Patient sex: M
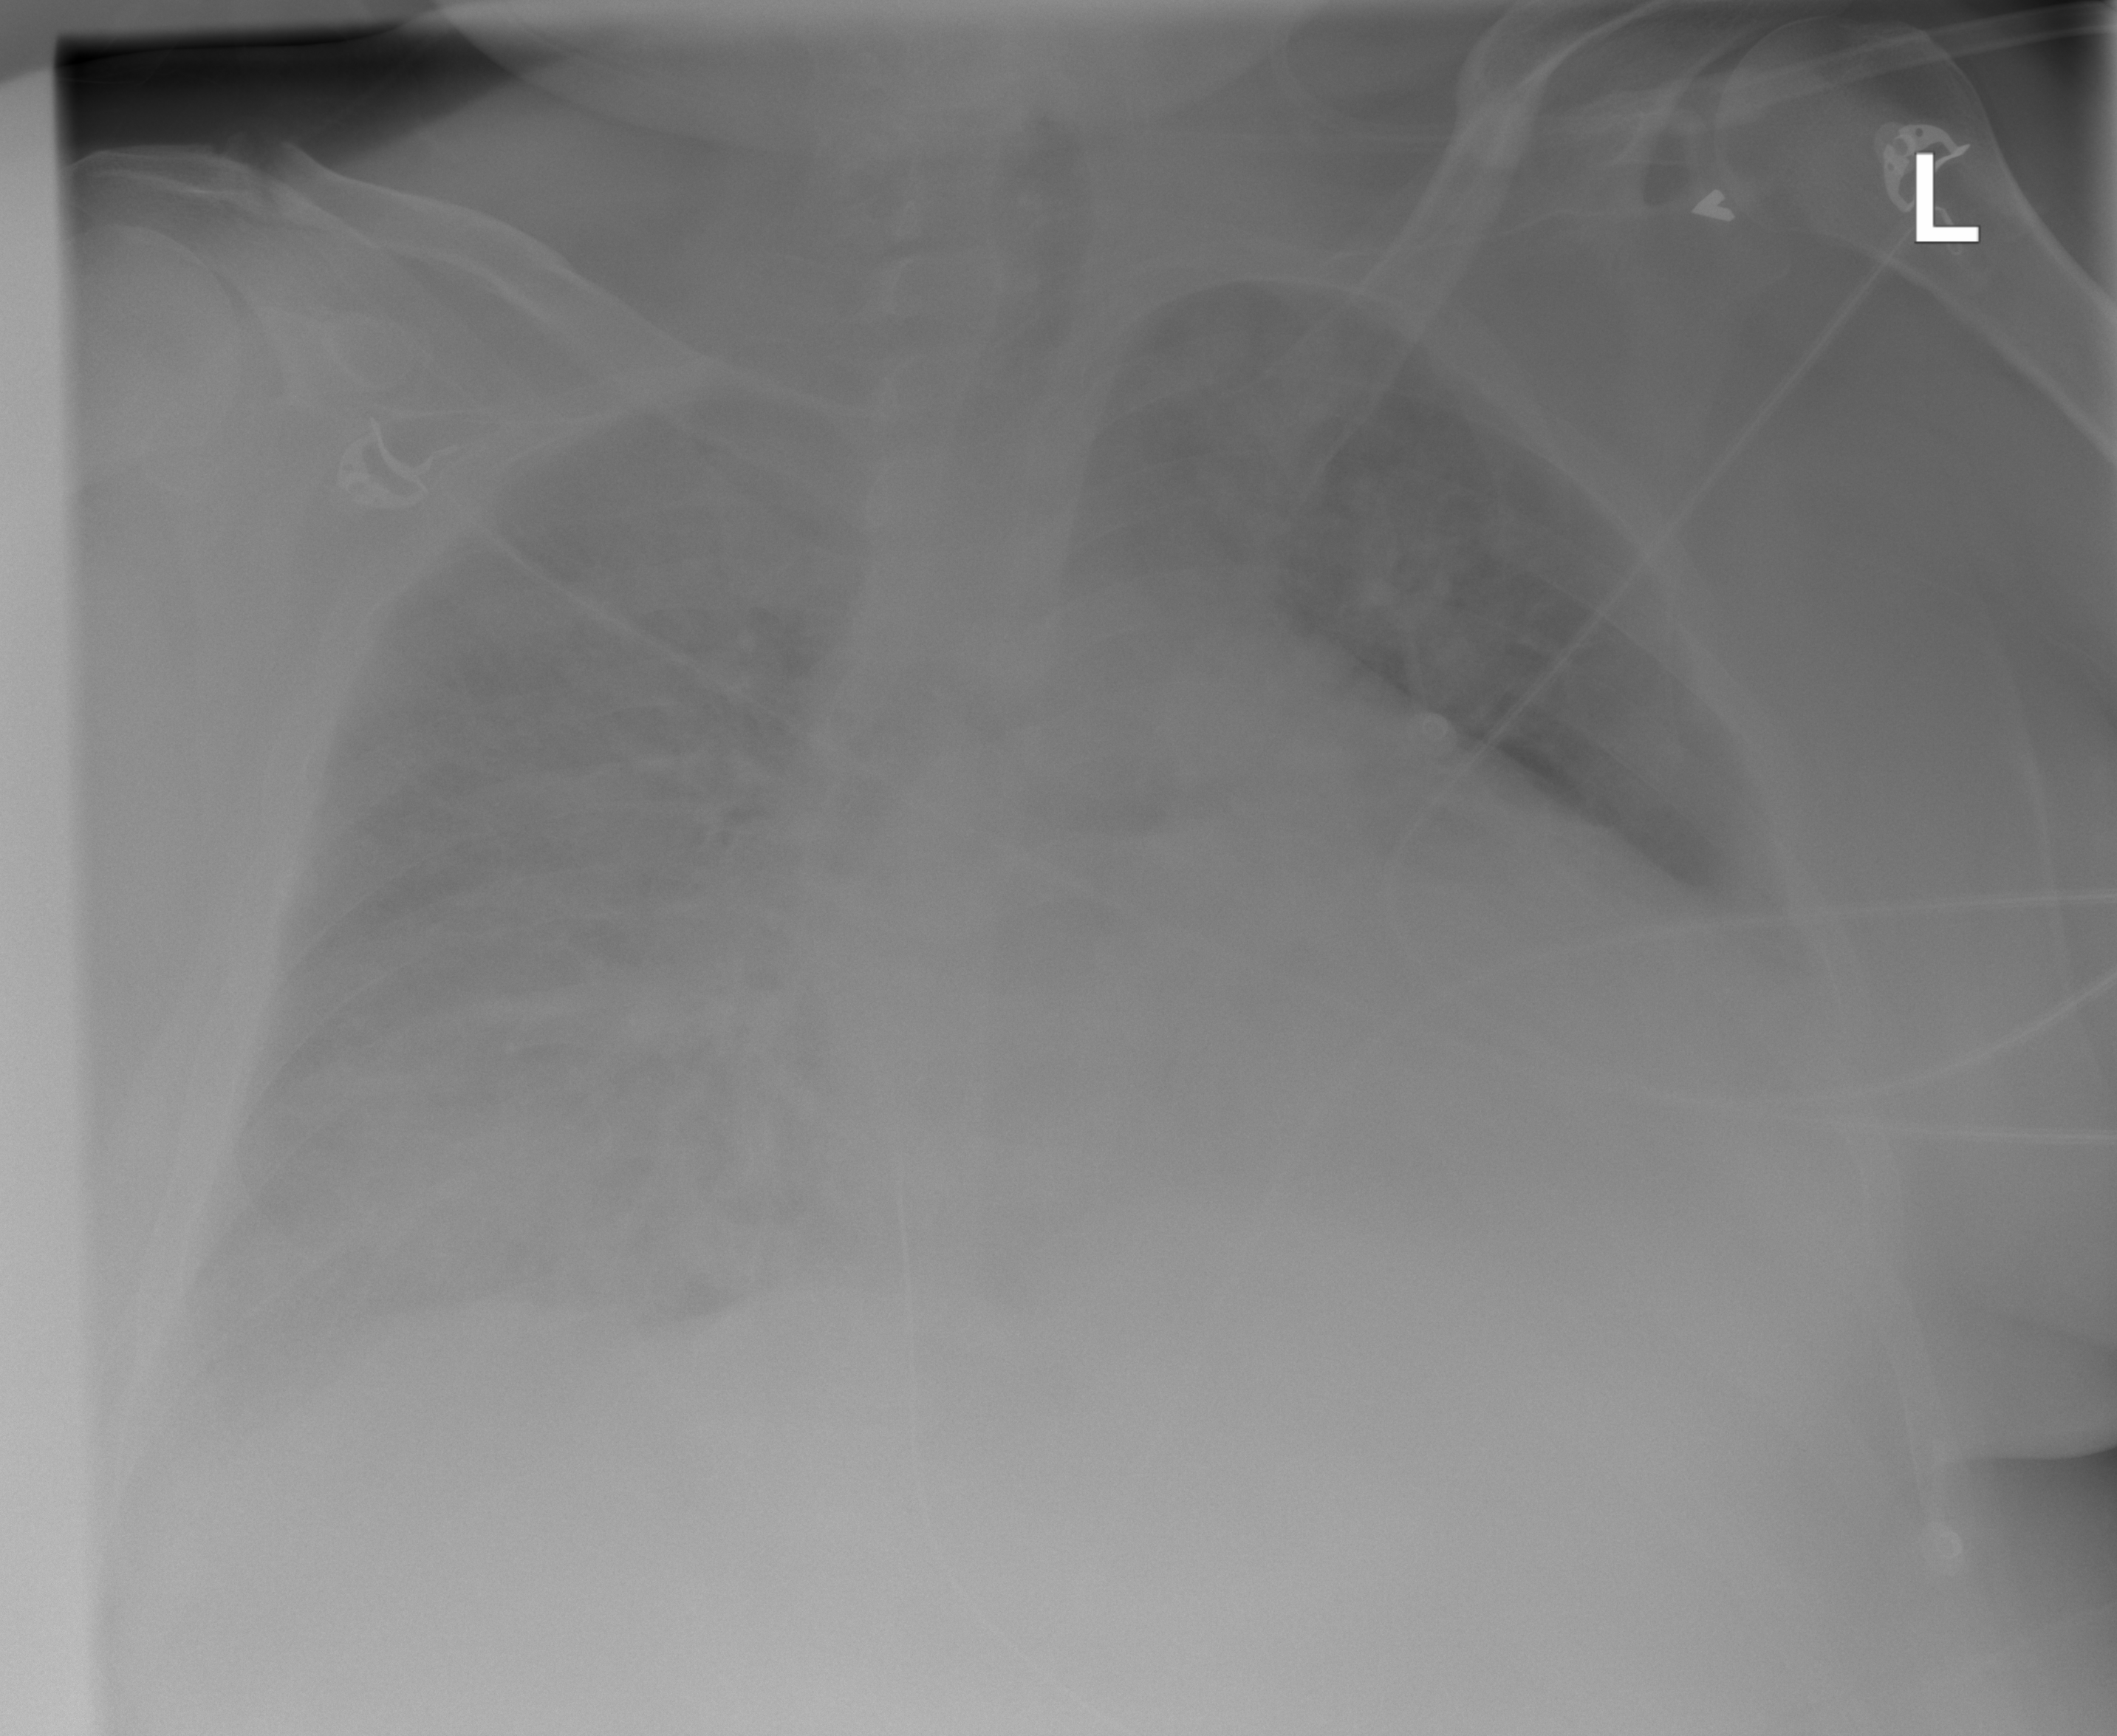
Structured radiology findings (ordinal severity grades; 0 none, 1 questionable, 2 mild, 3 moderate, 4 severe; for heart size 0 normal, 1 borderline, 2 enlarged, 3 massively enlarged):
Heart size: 2
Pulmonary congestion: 3
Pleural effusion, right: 0
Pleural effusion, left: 0
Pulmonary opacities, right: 0
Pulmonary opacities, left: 0
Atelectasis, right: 0
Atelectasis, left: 0